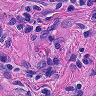
Metastatic tissue present: yes